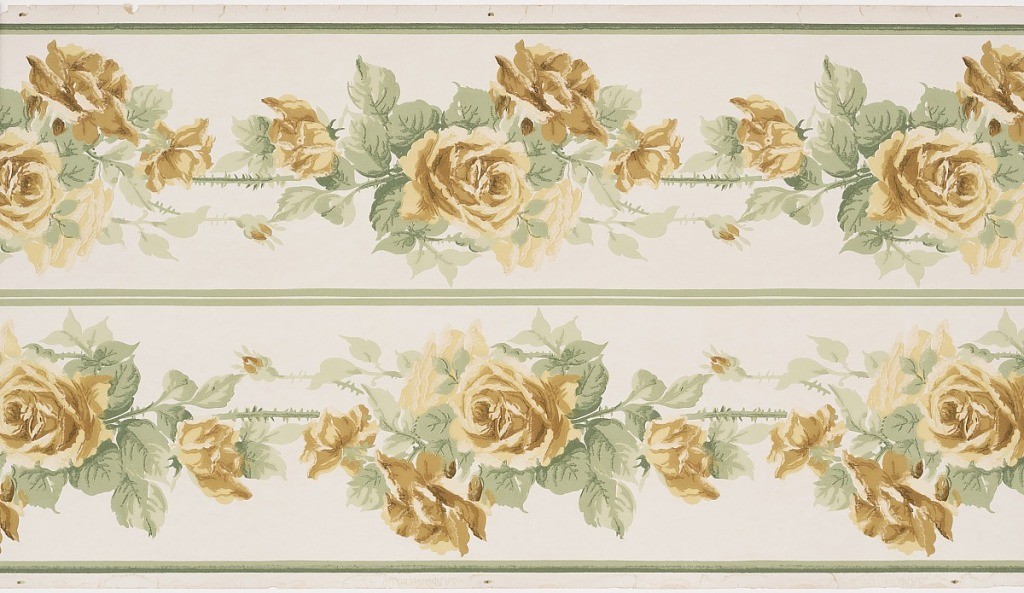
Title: Frieze
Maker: Maxwell & Co., S.A., Chicago, Illinois, USA
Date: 1905–1915
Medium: Machine-printed paper
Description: yellow roses in clusters at regualr intervals along length of a single stem. Narrow solid band or stripe at either edge of both borders. Printed in white, greens, cream, ivory, khaki, and brown. Two borders printed across the width.